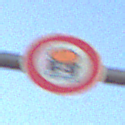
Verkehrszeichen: VerbotFahrzeugeWassergefaehrdenderLadung
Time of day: SunriseSunset
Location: Outdoor (Nature)
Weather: Clear
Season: NotSpecified
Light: Natural